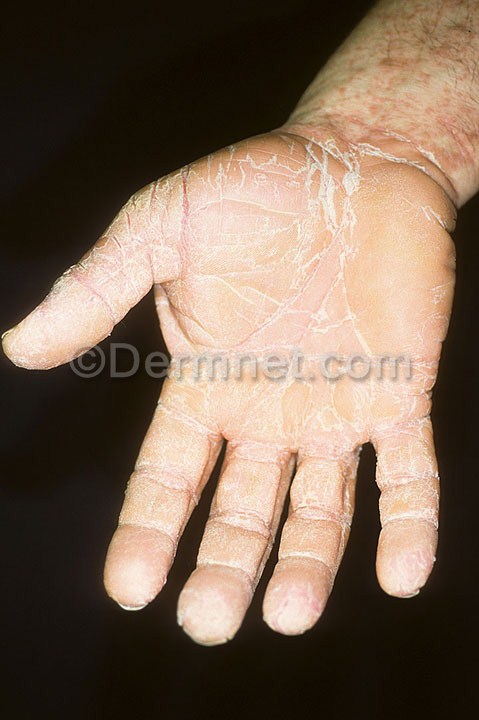
Disease: Tinea Ringworm Candidiasis and other Fungal Infections